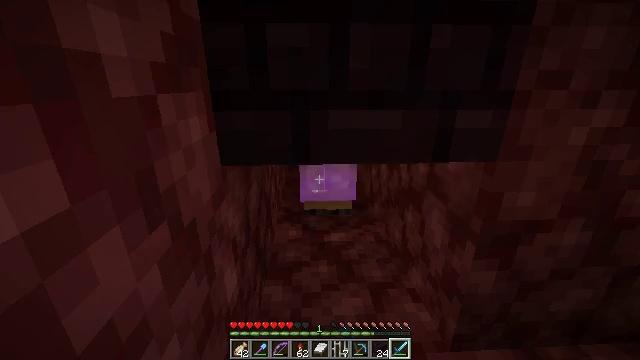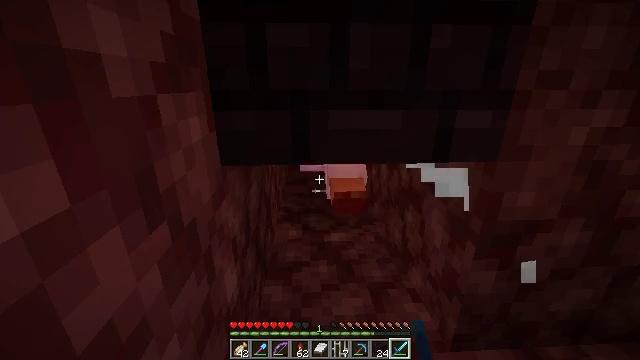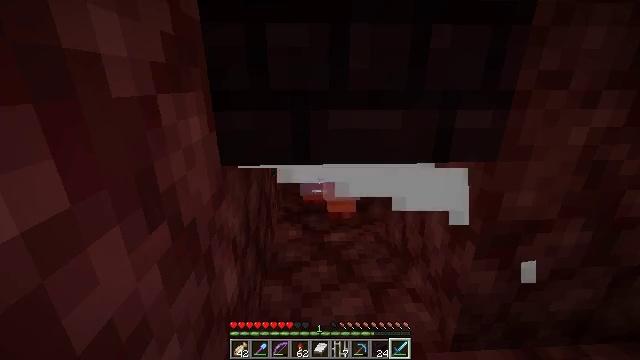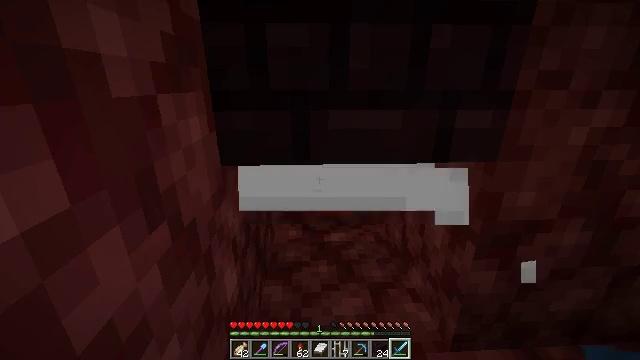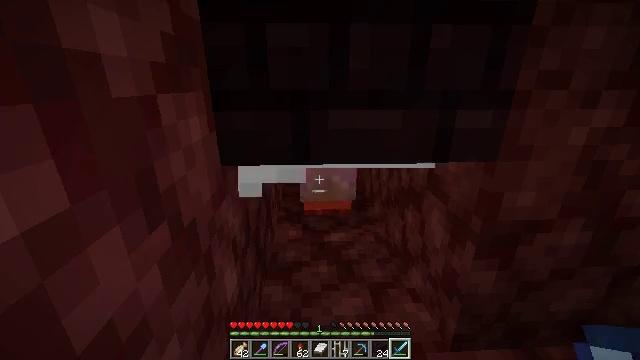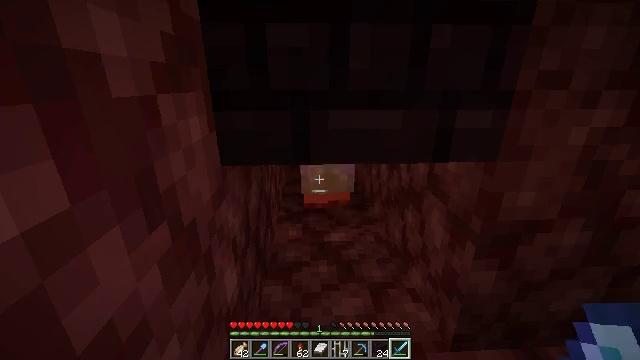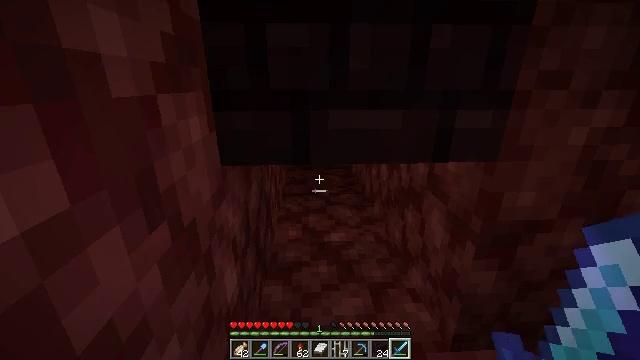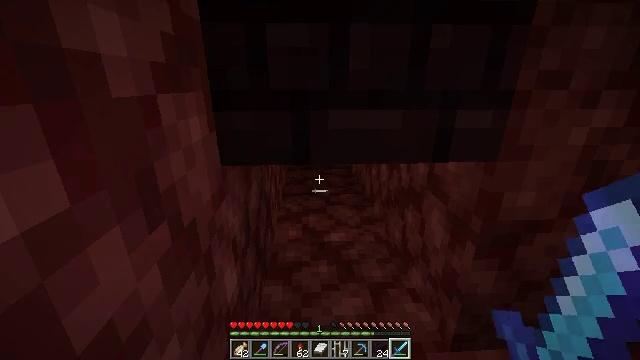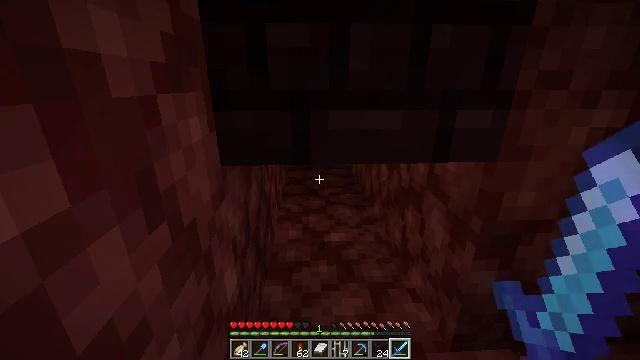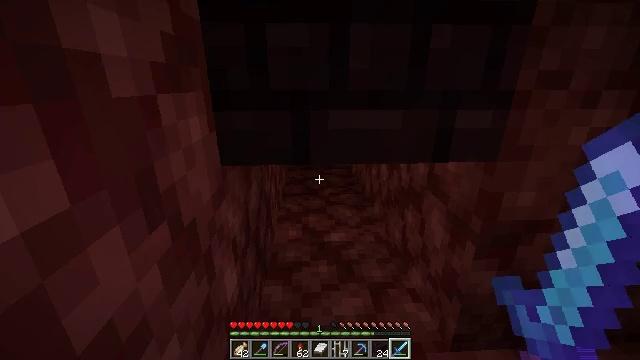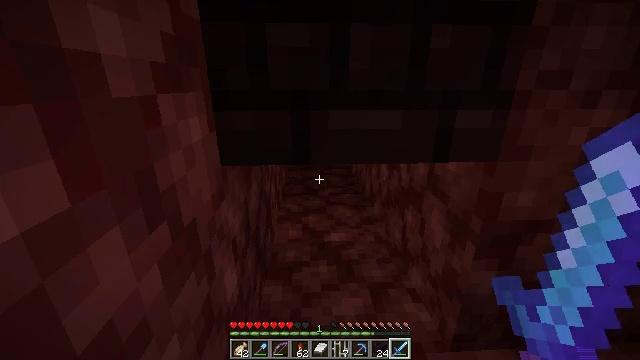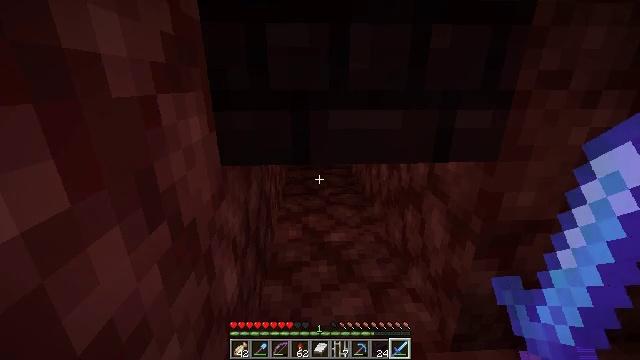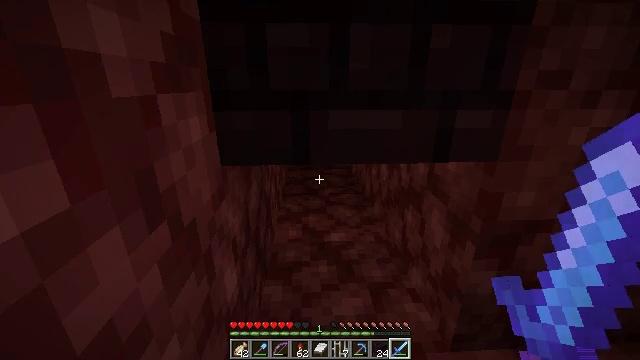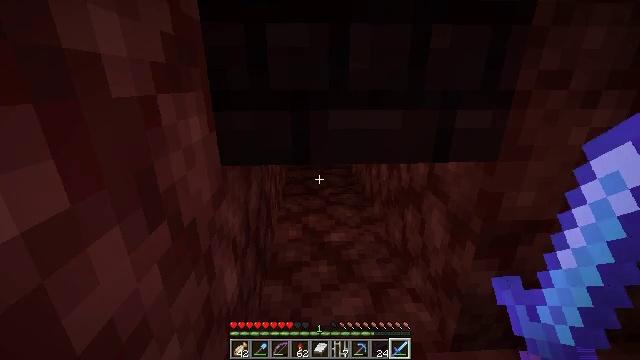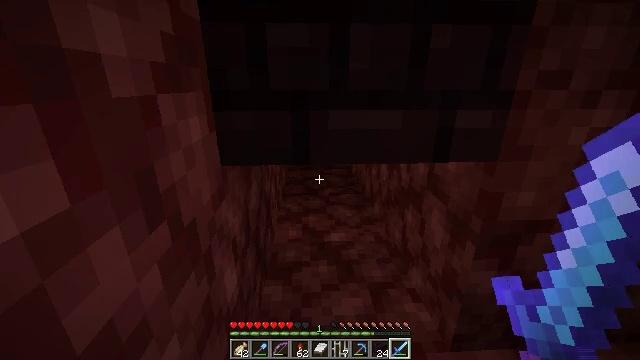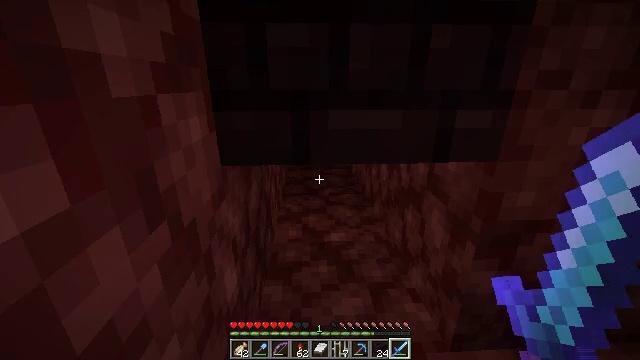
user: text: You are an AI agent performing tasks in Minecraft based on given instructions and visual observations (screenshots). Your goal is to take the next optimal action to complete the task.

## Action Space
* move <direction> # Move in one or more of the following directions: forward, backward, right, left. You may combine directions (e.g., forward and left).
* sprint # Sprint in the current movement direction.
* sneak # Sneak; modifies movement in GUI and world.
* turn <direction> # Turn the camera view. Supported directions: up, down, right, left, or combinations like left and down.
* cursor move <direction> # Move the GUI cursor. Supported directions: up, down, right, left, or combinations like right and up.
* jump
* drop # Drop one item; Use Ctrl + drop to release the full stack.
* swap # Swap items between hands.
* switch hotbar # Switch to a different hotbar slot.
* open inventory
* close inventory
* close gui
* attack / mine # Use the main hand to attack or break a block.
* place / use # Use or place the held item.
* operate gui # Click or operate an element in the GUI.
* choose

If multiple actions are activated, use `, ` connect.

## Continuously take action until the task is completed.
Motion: motion action
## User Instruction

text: Fight the piglin.
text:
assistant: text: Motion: sneak
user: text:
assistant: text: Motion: sneak
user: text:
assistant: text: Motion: sneak
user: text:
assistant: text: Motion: sneak
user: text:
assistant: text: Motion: sneak
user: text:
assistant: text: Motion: sneak
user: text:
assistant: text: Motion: sneak
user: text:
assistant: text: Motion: sneak
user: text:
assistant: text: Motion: sneak
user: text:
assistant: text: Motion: sneak
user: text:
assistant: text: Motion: sneak
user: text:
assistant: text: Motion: sneak
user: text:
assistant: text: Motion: sneak
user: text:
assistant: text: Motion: sneak
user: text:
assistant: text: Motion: sneak
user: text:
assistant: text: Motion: sneak
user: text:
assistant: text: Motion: sneak
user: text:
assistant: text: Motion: sneak
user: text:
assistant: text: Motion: sneak
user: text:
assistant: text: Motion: sneak
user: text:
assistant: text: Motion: sneak, turn right
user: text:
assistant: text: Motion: sneak, turn right
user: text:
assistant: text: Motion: sneak, turn right
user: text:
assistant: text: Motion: sneak, turn right
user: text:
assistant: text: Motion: sneak
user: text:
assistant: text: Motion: sneak
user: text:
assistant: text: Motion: sneak
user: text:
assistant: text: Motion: sneak
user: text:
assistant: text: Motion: sneak
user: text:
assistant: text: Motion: sneak